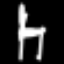
Label: chair